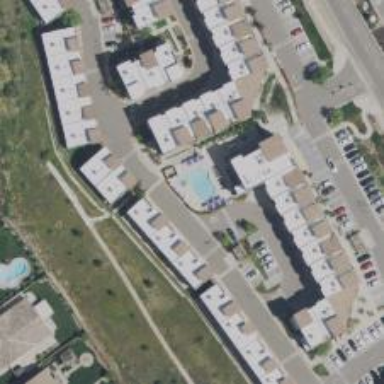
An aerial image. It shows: Swimming pool located in leisure land.